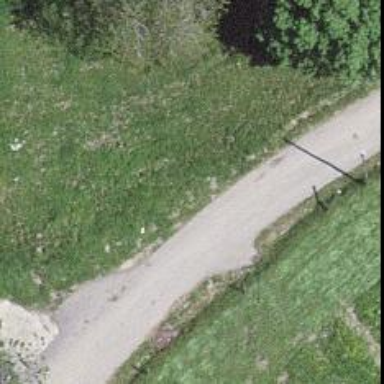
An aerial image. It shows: Well-maintained track road with grade 1 tracktype.